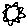
Label: sun